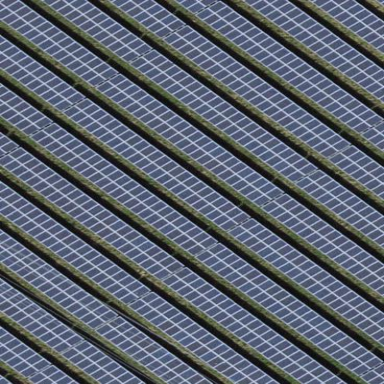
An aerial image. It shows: Solar photovoltaic panel generator.